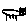
Label: cat